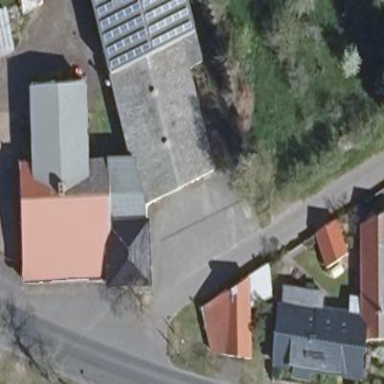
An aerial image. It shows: Commercial building with gabled roof.